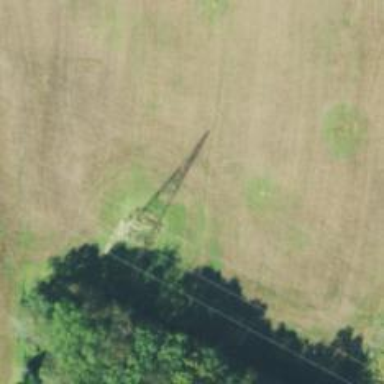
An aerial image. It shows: Lattice structure tower.